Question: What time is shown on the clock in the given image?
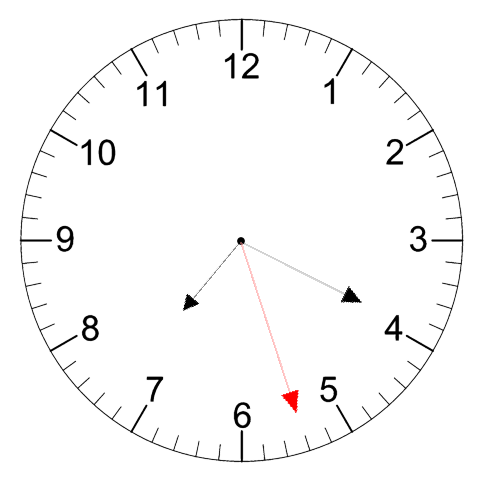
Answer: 07:19:27